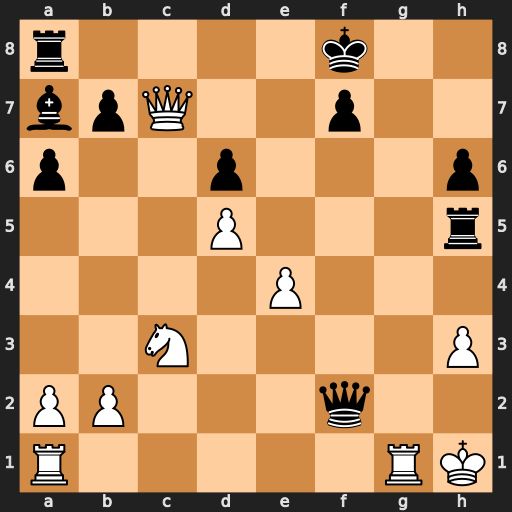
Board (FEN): r4k2/bpQ2p2/p2p3p/3P3r/4P3/2N4P/PP3q2/R5RK
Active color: w
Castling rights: -
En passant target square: -
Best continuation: Qxd6+ Ke8 Rg8#